Field crop: maize
Growth stage: 2
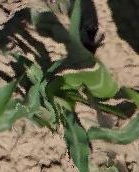
Species: maize